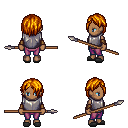
a pixel art fantasy rpg character, female body template, human, dark skin, steel chest armor, magenta pants, dark blonde bangs hairstyle, leather bracers, gray slippers, spear, four views (front, back, left, right), 2x2 character sprite sheet, small pixel art, hard edges, no anti-aliasing